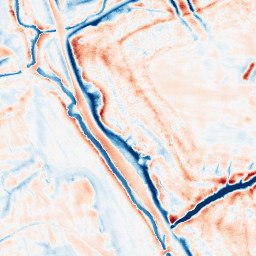
Category: edge_preserving
Decomposition family: bilateral
Decomposition parameters: d: 21
sigma_color: 100
sigma_space: 50
Upsampling method: lanczos
Upsampling parameters: scale: 8
Upsampling scale: 8